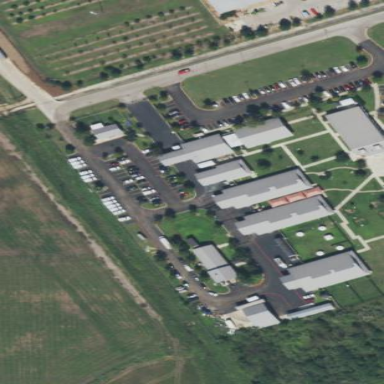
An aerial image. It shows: Animal shelter.